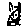
Label: cat